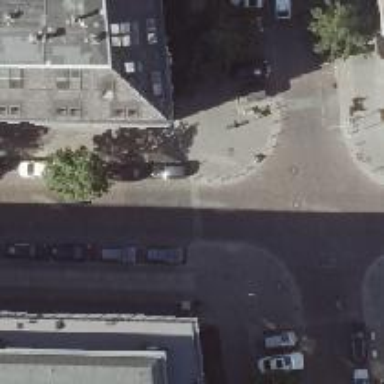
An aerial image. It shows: Unmarked crossing with kerb extensions on both sides of the road.